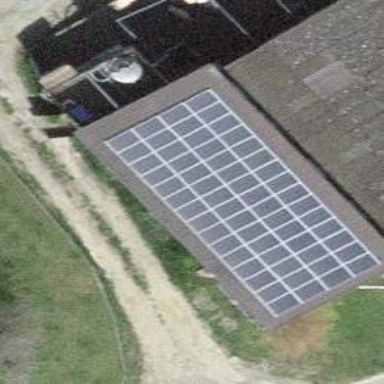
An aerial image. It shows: Solar power generator utilizing photovoltaic technology with solar photovoltaic panels.